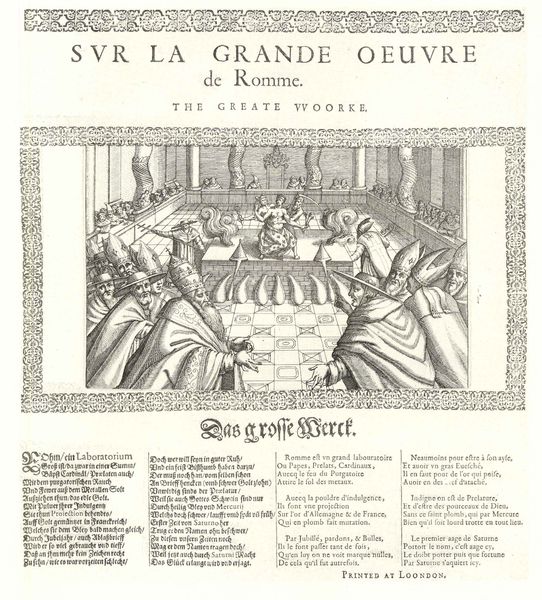
Titel: Svr La Grande Oeuvre de Romme
Institution: (Seriendruck)
Schlagwörter: feuer, gemälde, hand, weiß, menschen, bewegung, frau, grau, hell, hut, hüte, marmor, männer, raum, schwarz, szene, säule, säulen, tisch, zeichnung, schloss, herren, muster, tanz, versammlung, bärte, gericht, mütze, barock, rahmen, bild, hände, innenraum, kirche, boden, figur, gewand, interieur, gewänder, blatt, krone, skulptur, holzschnitt, schrift, papier, rahmung, pflaster, grafik, graphik, spalten, rand, saal, vorführung, figuren, französisch, bischof, könig, papst, karikatur, ornamente, deutsch, gestalt, buch, flammen, groß, druck, schwarz weiß, radierung, stich, titel, seite, fliesen, illustration, streit, text, überschrift, mäntel, treffen, altar, rom, hölle, teufel, begegnung, klerus, priester, bischöfe, mitra, tiara, begrüßung, zeilen, geistig, geistlich, kirchlich, london, kupferstich, schief, unwesen, fraktur, ungeheuer, verse, disput, englisch, zepter, kardinäle, vollbärte, hexe, kriche, petersdom, latein, werk, verbrennung, st. peter, grande, majuskel, mitren, bischofsmütze, päpste, buchtaben, bodenplatten, dreisprachig, wahl, frakturschrift, bischhof, berninisäulen, das grosse werck, oeuvre, wackeln, de, la, das große werk, sur, romme, boschöfe